Aerial crown-view tile of a tropical tree (Barro Colorado Island, Panama), acquired 20250512:
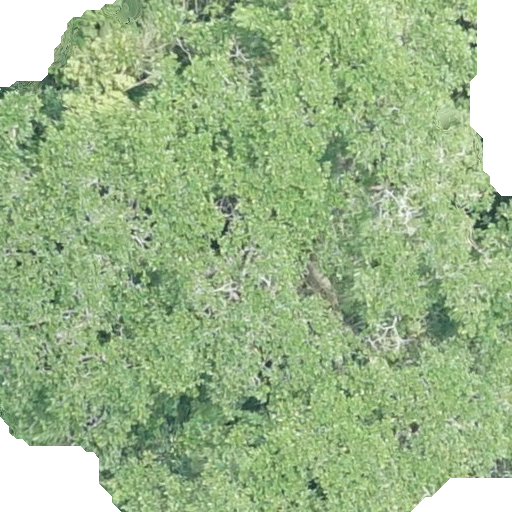
Species: Ficus insipida
GBIF accepted scientific name: Ficus insipida
Crown area: 432.147 m²